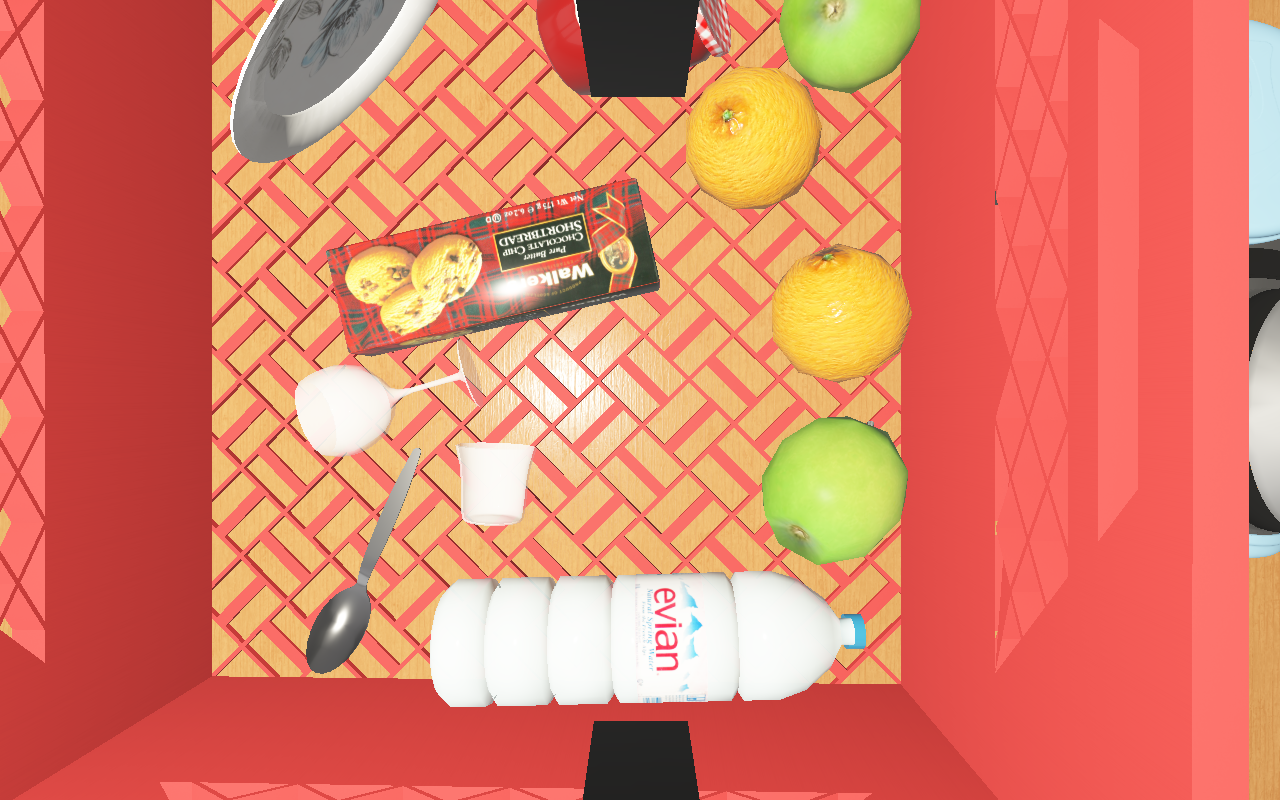
Objects in the scene:
carafe
water bottle
apple
apple
orange
orange
plate
jam jar
cereal box
cereal box
biscuit box